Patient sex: M
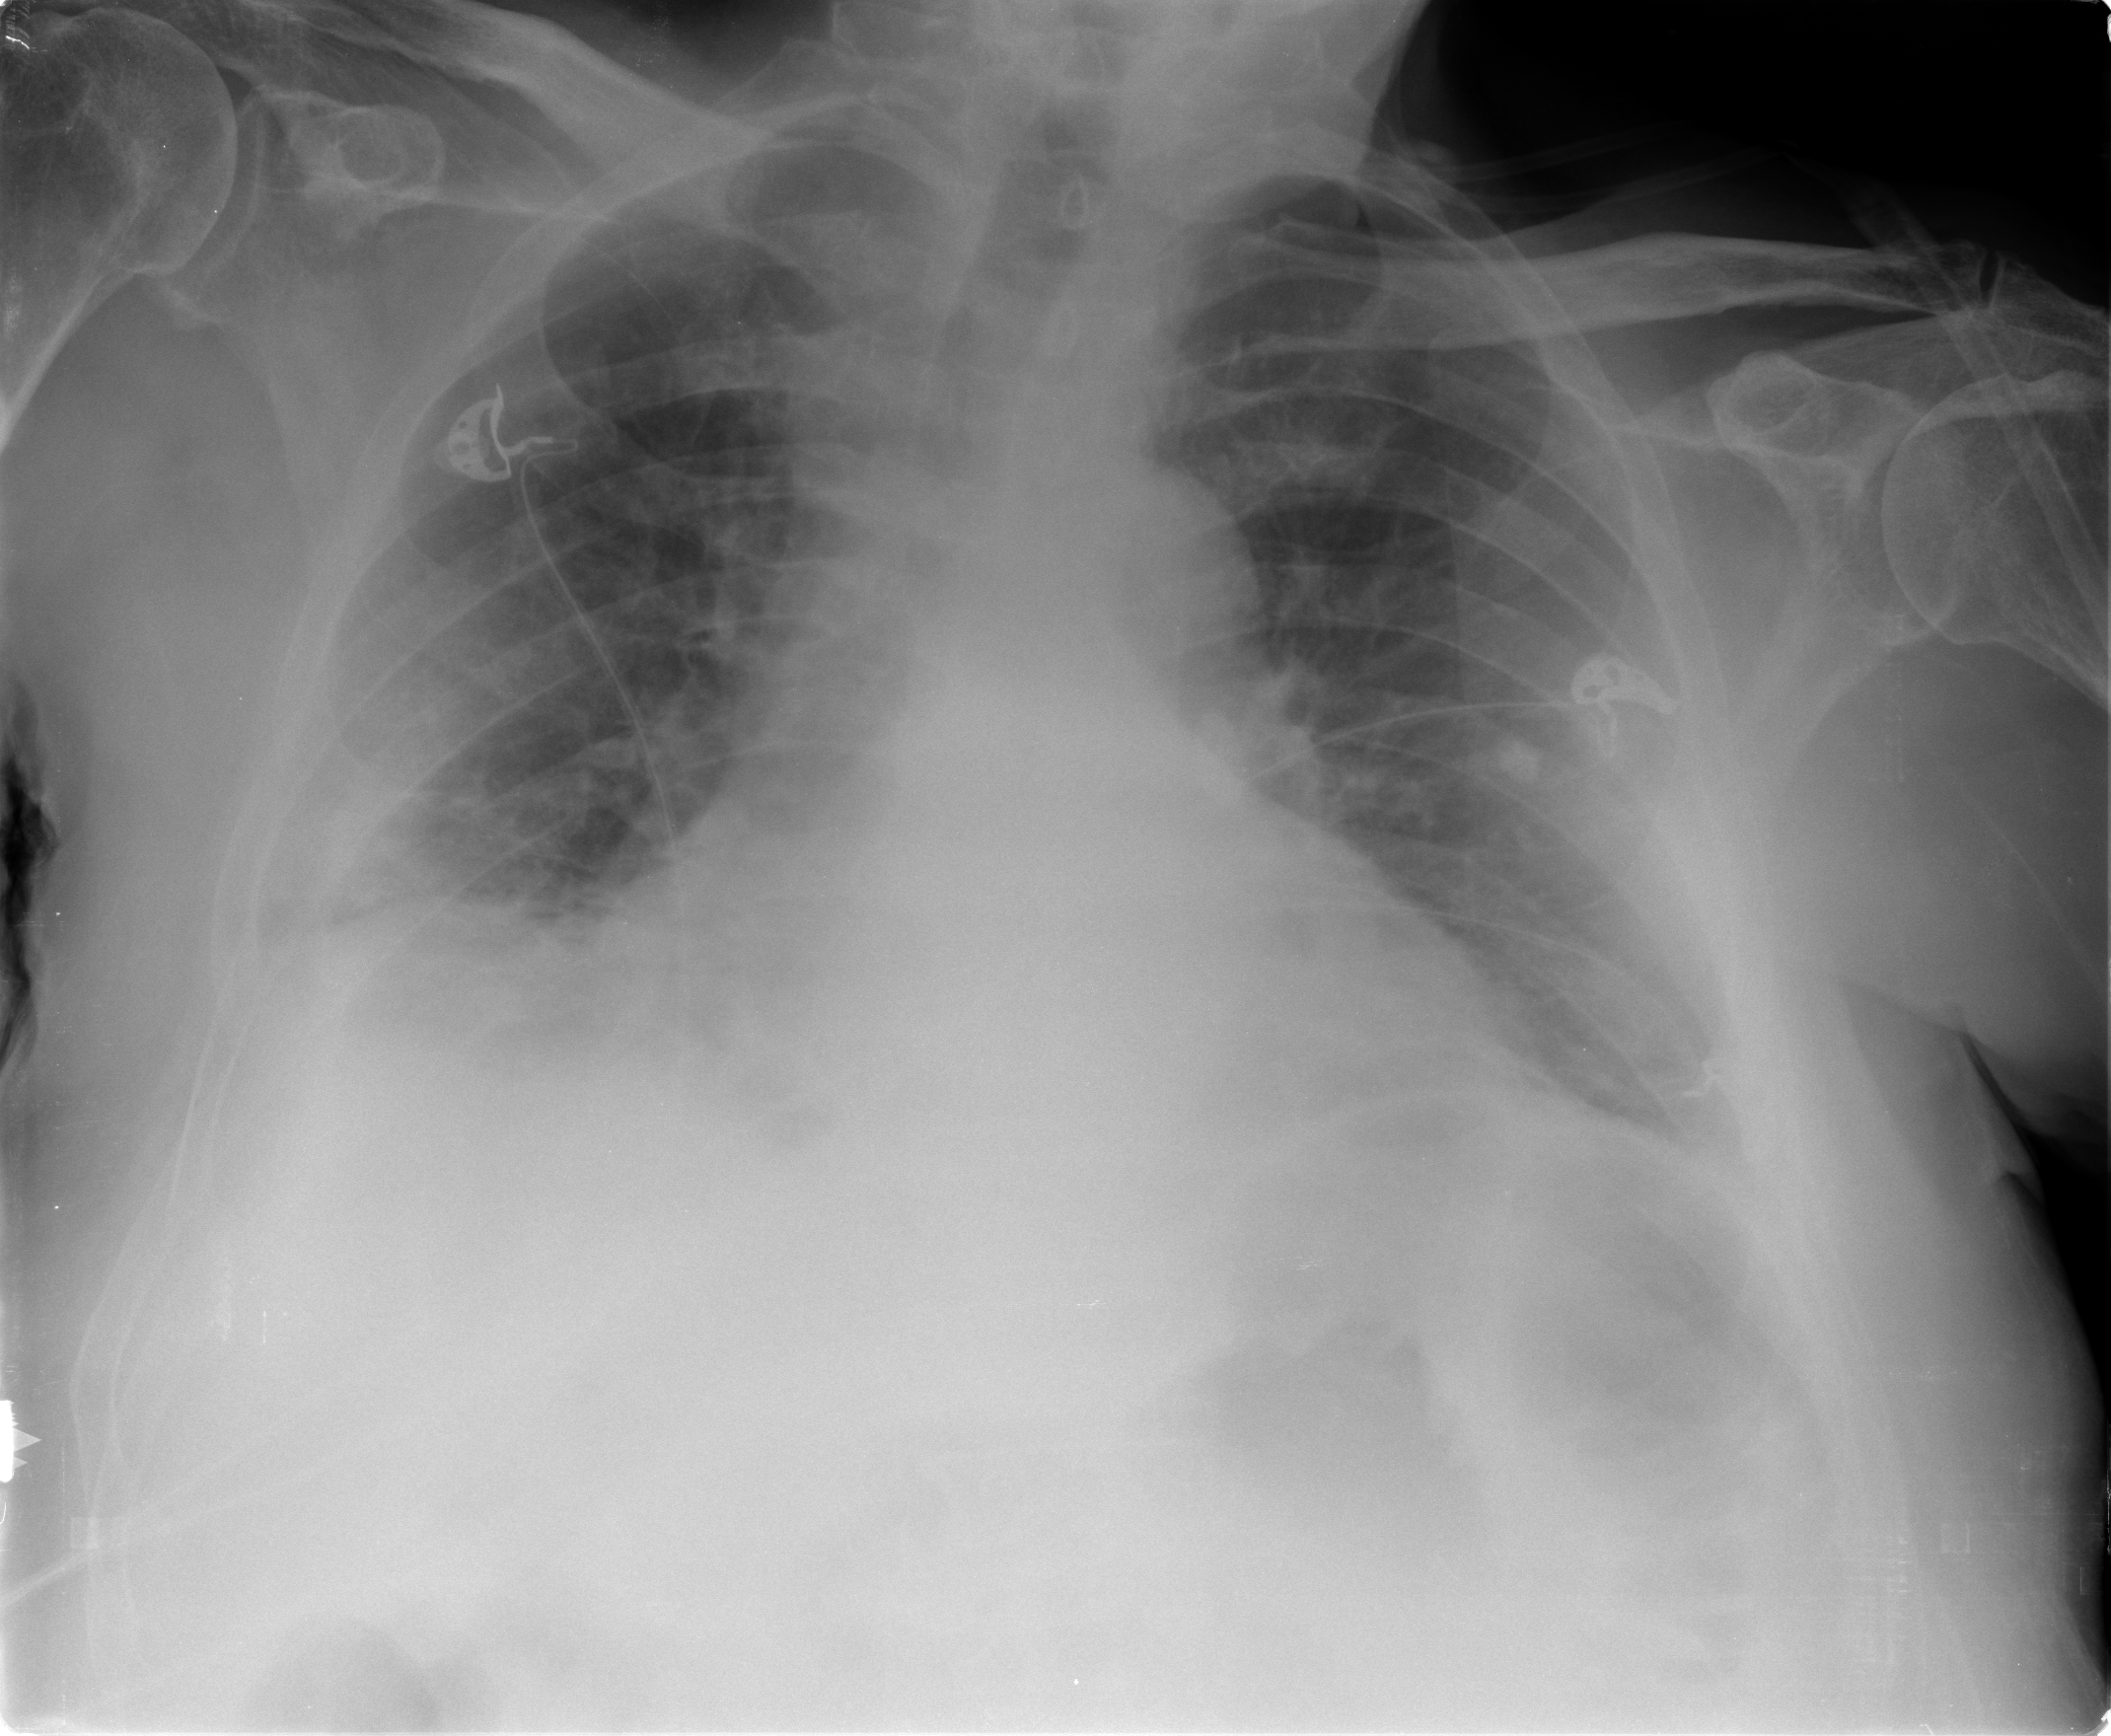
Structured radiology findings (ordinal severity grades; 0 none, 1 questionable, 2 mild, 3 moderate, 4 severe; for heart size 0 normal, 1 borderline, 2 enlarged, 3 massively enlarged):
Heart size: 1
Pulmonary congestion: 1
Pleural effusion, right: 2
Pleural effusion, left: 1
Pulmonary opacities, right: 2
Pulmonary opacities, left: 0
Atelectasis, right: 2
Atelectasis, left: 2